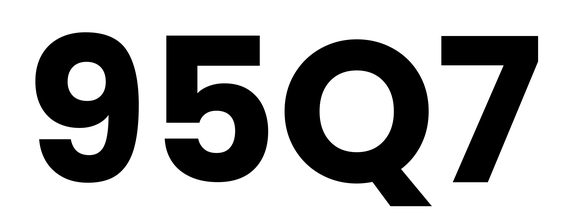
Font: Poppins-Bold